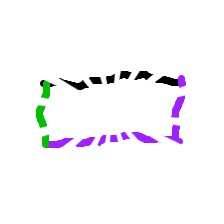
Shape: rectangle